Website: lowes
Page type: review-order
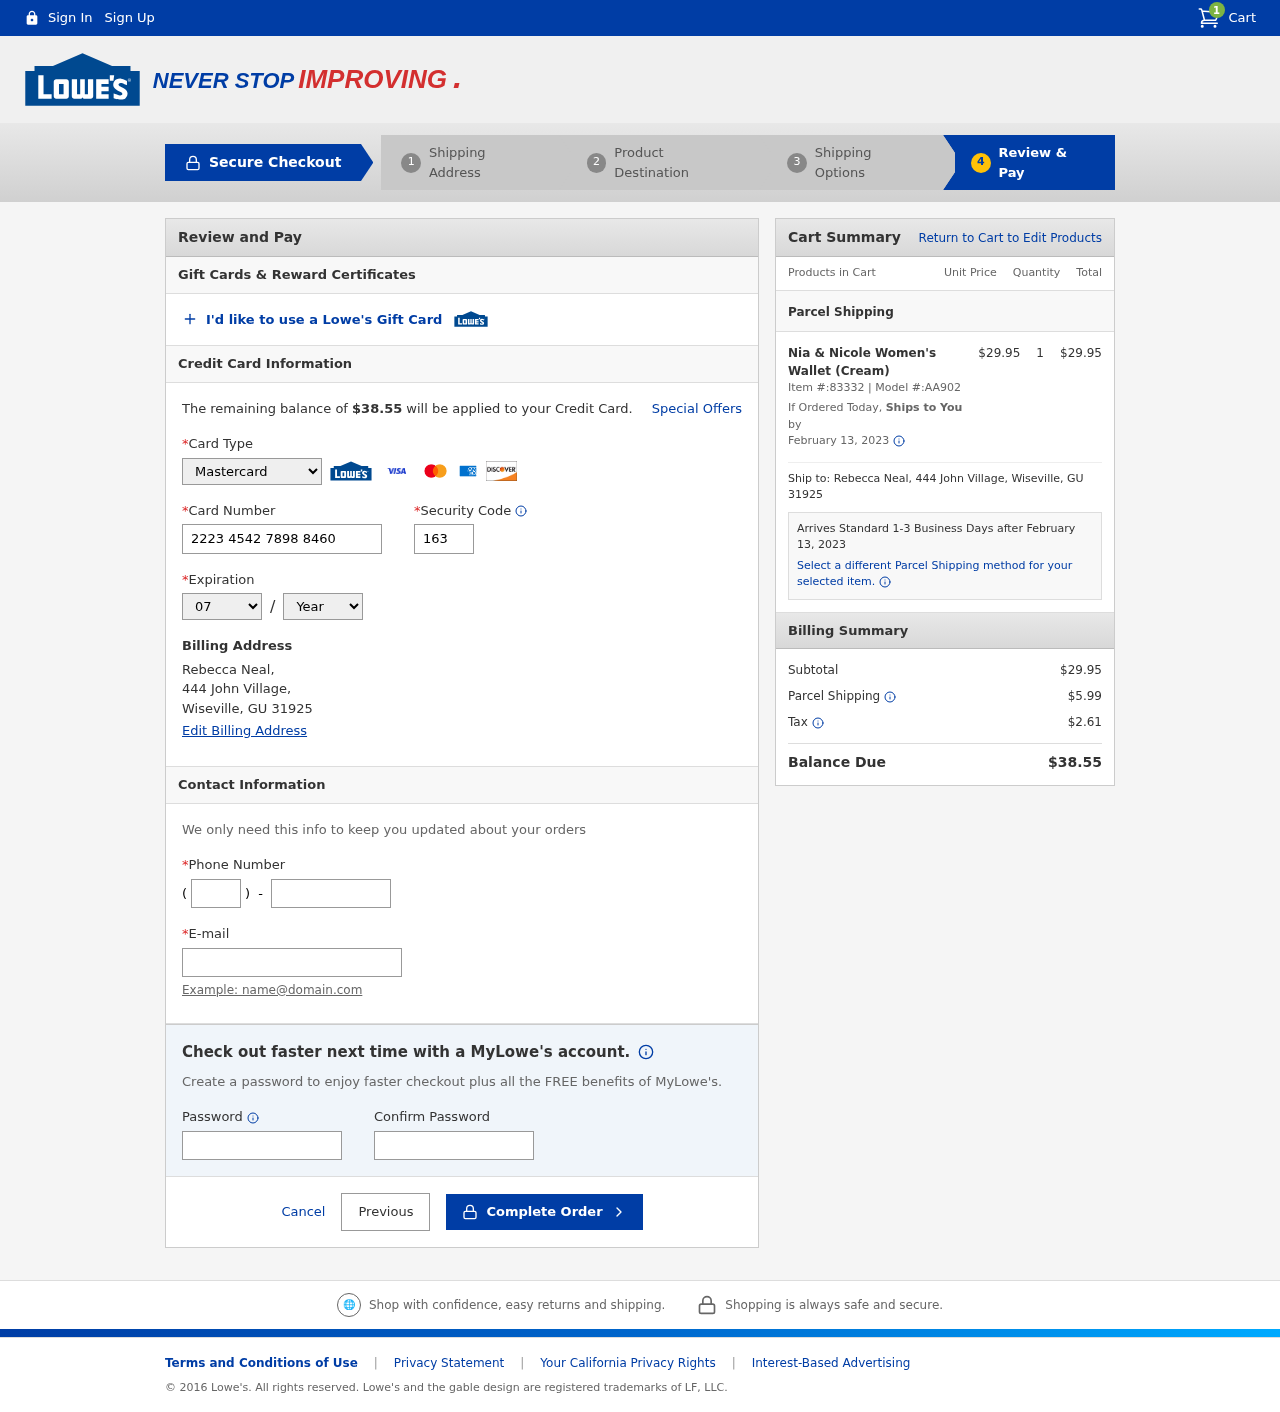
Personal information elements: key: PII_CARD_CVV
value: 163
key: PII_CARD_EXPIRY_MONTH
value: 07
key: PII_CARD_EXPIRY_YEAR
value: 27
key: PII_CARD_NUMBER
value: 2223 4542 7898 8460
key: PII_CARD_TYPE
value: Mastercard
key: PII_CITY
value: Wiseville
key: PII_EMAIL
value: rebecca_neal@gmail.com
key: PII_FULLNAME
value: Rebecca Neal,
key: PII_PHONE
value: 6368050046
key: PII_PHONE_AREA
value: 636
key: PII_POSTCODE
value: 31925
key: PII_STATE_ABBR
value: GU
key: PII_STREET
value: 444 John Village
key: PII_STREET
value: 444 John Village,
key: PII_FULLNAME2
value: Rebecca Neal
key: PII_STATE
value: GU
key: PII_POSTCODE_FULL
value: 31925
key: PII_CITY_STATE
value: Wiseville, GU
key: PII_CITY_STATE_ZIP
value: Wiseville, GU 31925
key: PII_POSTCODE_NUMERIC
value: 31925
Product elements: key: PRODUCT1_NAME
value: Nia & Nicole Women's Wallet (Cream)
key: PRODUCT1_PRICE
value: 29.95
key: PRODUCT1_QUANTITY
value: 1
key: PRODUCT1_ITEM_NUMBER
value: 83332
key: PRODUCT1_MODEL_NUMBER
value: AA902
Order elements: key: ORDER_NUM_ITEMS
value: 1
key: ORDER_TOTAL
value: $38.55
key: ORDER_SHIPPING_DATE
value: February 13, 2023
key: ORDER_SUBTOTAL
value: $29.95
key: ORDER_SHIPPING_DATE2
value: February 13, 2023
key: ORDER_SUBTOTAL2
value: $29.95
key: ORDER_SHIPPING_COST
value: $5.99
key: ORDER_TAX
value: $2.61